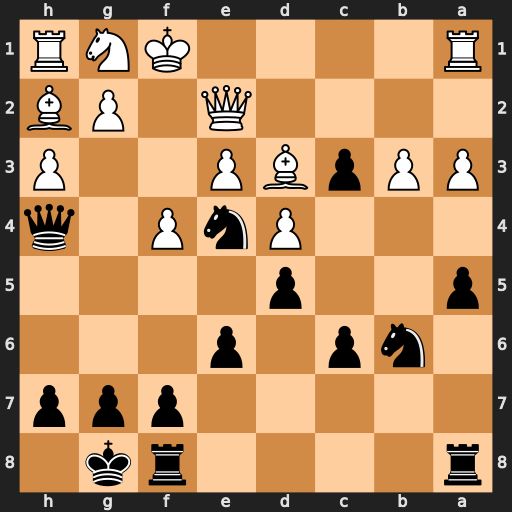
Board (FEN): r4rk1/5ppp/1np1p3/p2p4/3PnP1q/PPpBP2P/4Q1PB/R4KNR
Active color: b
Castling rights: -
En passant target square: -
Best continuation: Nd2+ Qxd2 cxd2